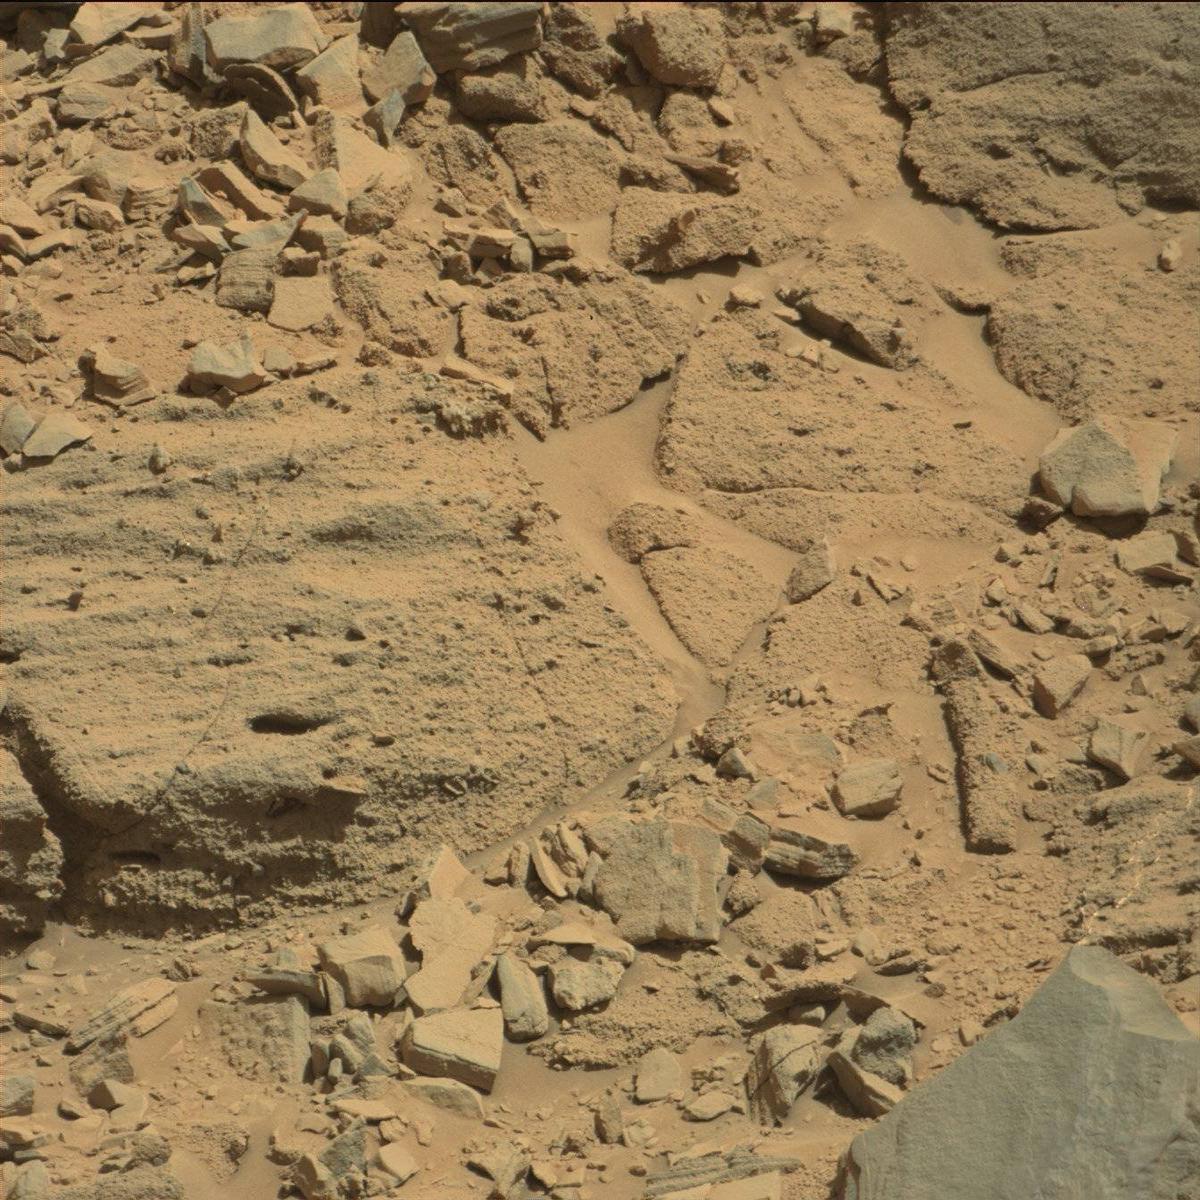
Terrain classes present: Bedrock, Rock, Sand / Soil